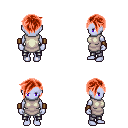
a pixel art fantasy rpg character, female body template, dark elf, purple skin, white tunic, metal pants, red pixie cut hairstyle, leather bracers, four views (front, back, left, right), 2x2 character sprite sheet, small pixel art, hard edges, no anti-aliasing